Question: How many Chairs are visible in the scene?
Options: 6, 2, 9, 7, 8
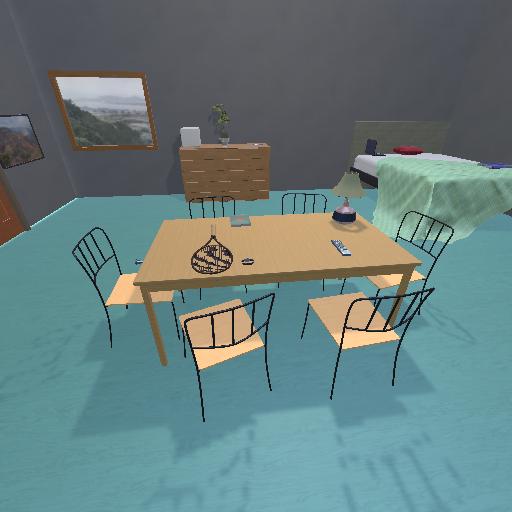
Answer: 6